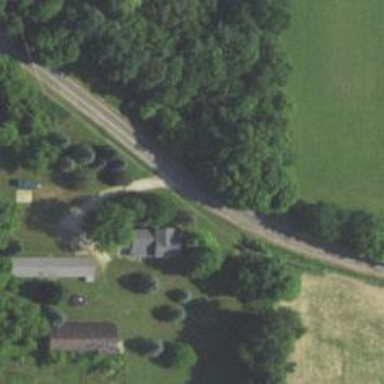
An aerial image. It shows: Residential road.